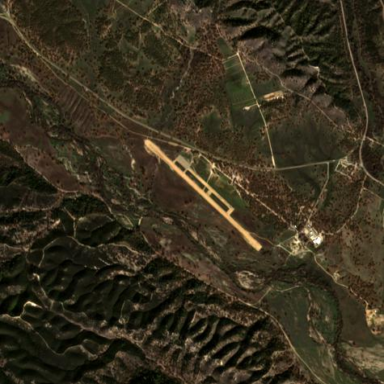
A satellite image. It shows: Runway at the airport with dirt surface.